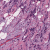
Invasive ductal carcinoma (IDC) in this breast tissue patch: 1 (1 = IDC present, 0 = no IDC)